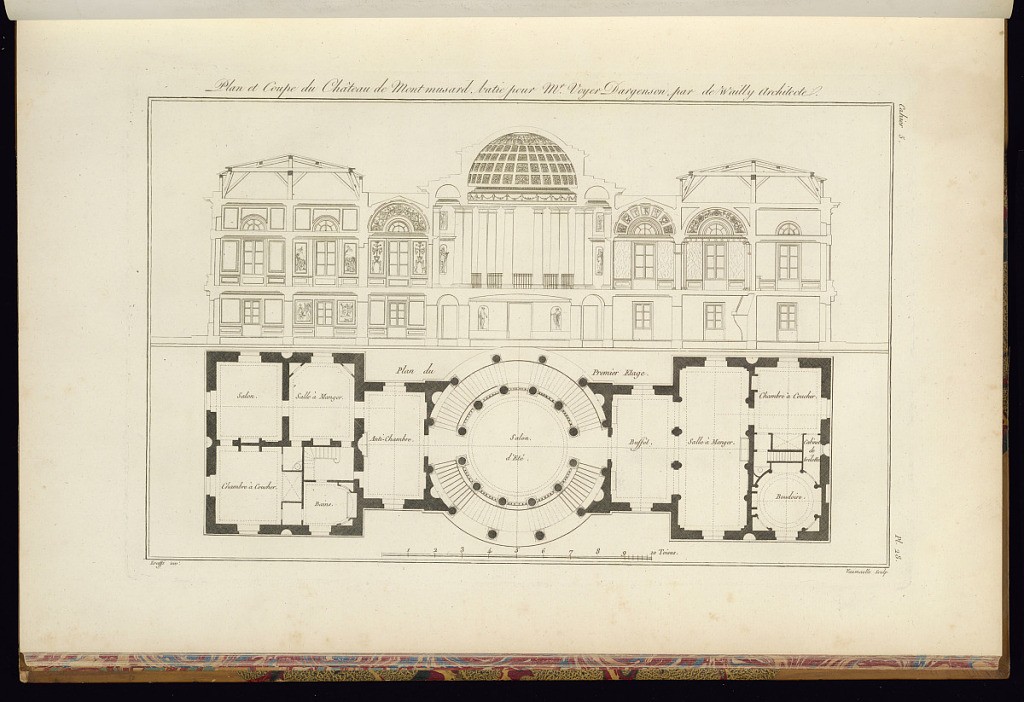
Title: Plan et Coupe du Château de Montmusard, batie pour Mr. Voyer Dargenson par de Wailly Architecte
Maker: Jean-Charles Krafft, French, 1764 - 1833
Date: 1812
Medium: Etching and engraving on paper
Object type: Print
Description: An architectural print illustrating a chateau with a sectional view of the interior and a floor plan below. The chateau features neoclassical motifs, a central dome with a coffered ceiling and rosettes, columns, friezes, decorative paneling and statues in niches. The plate is titled, numbered, and signed.